Aerial crown-view tile of a tropical tree (Barro Colorado Island, Panama), acquired 20250217:
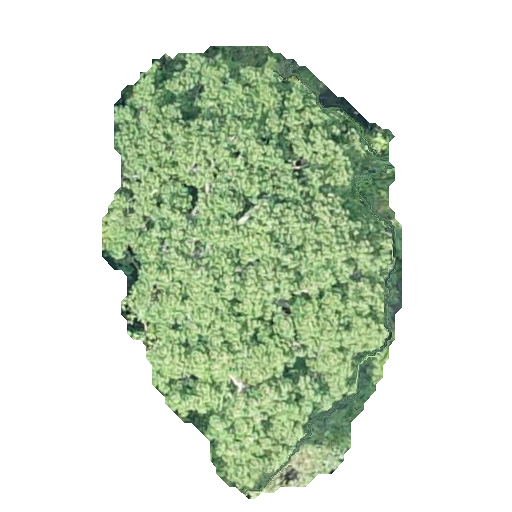
Species: Jacaranda copaia
GBIF accepted scientific name: Jacaranda copaia
Crown area: 147.236 m²